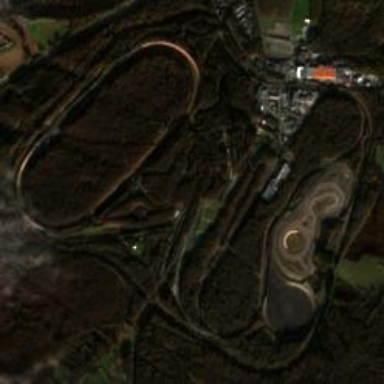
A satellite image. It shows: Raceway for motor sports.